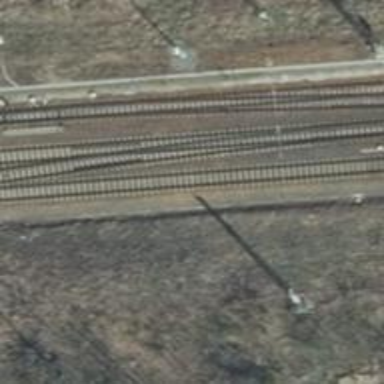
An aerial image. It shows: Railway with electrified contact lines.